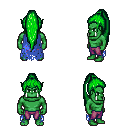
a pixel art fantasy rpg character, male body template, orc, green skin, blue tattered cape, magenta pants, green extra-long topknot hairstyle, four views (front, back, left, right), 2x2 character sprite sheet, small pixel art, hard edges, no anti-aliasing